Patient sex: M
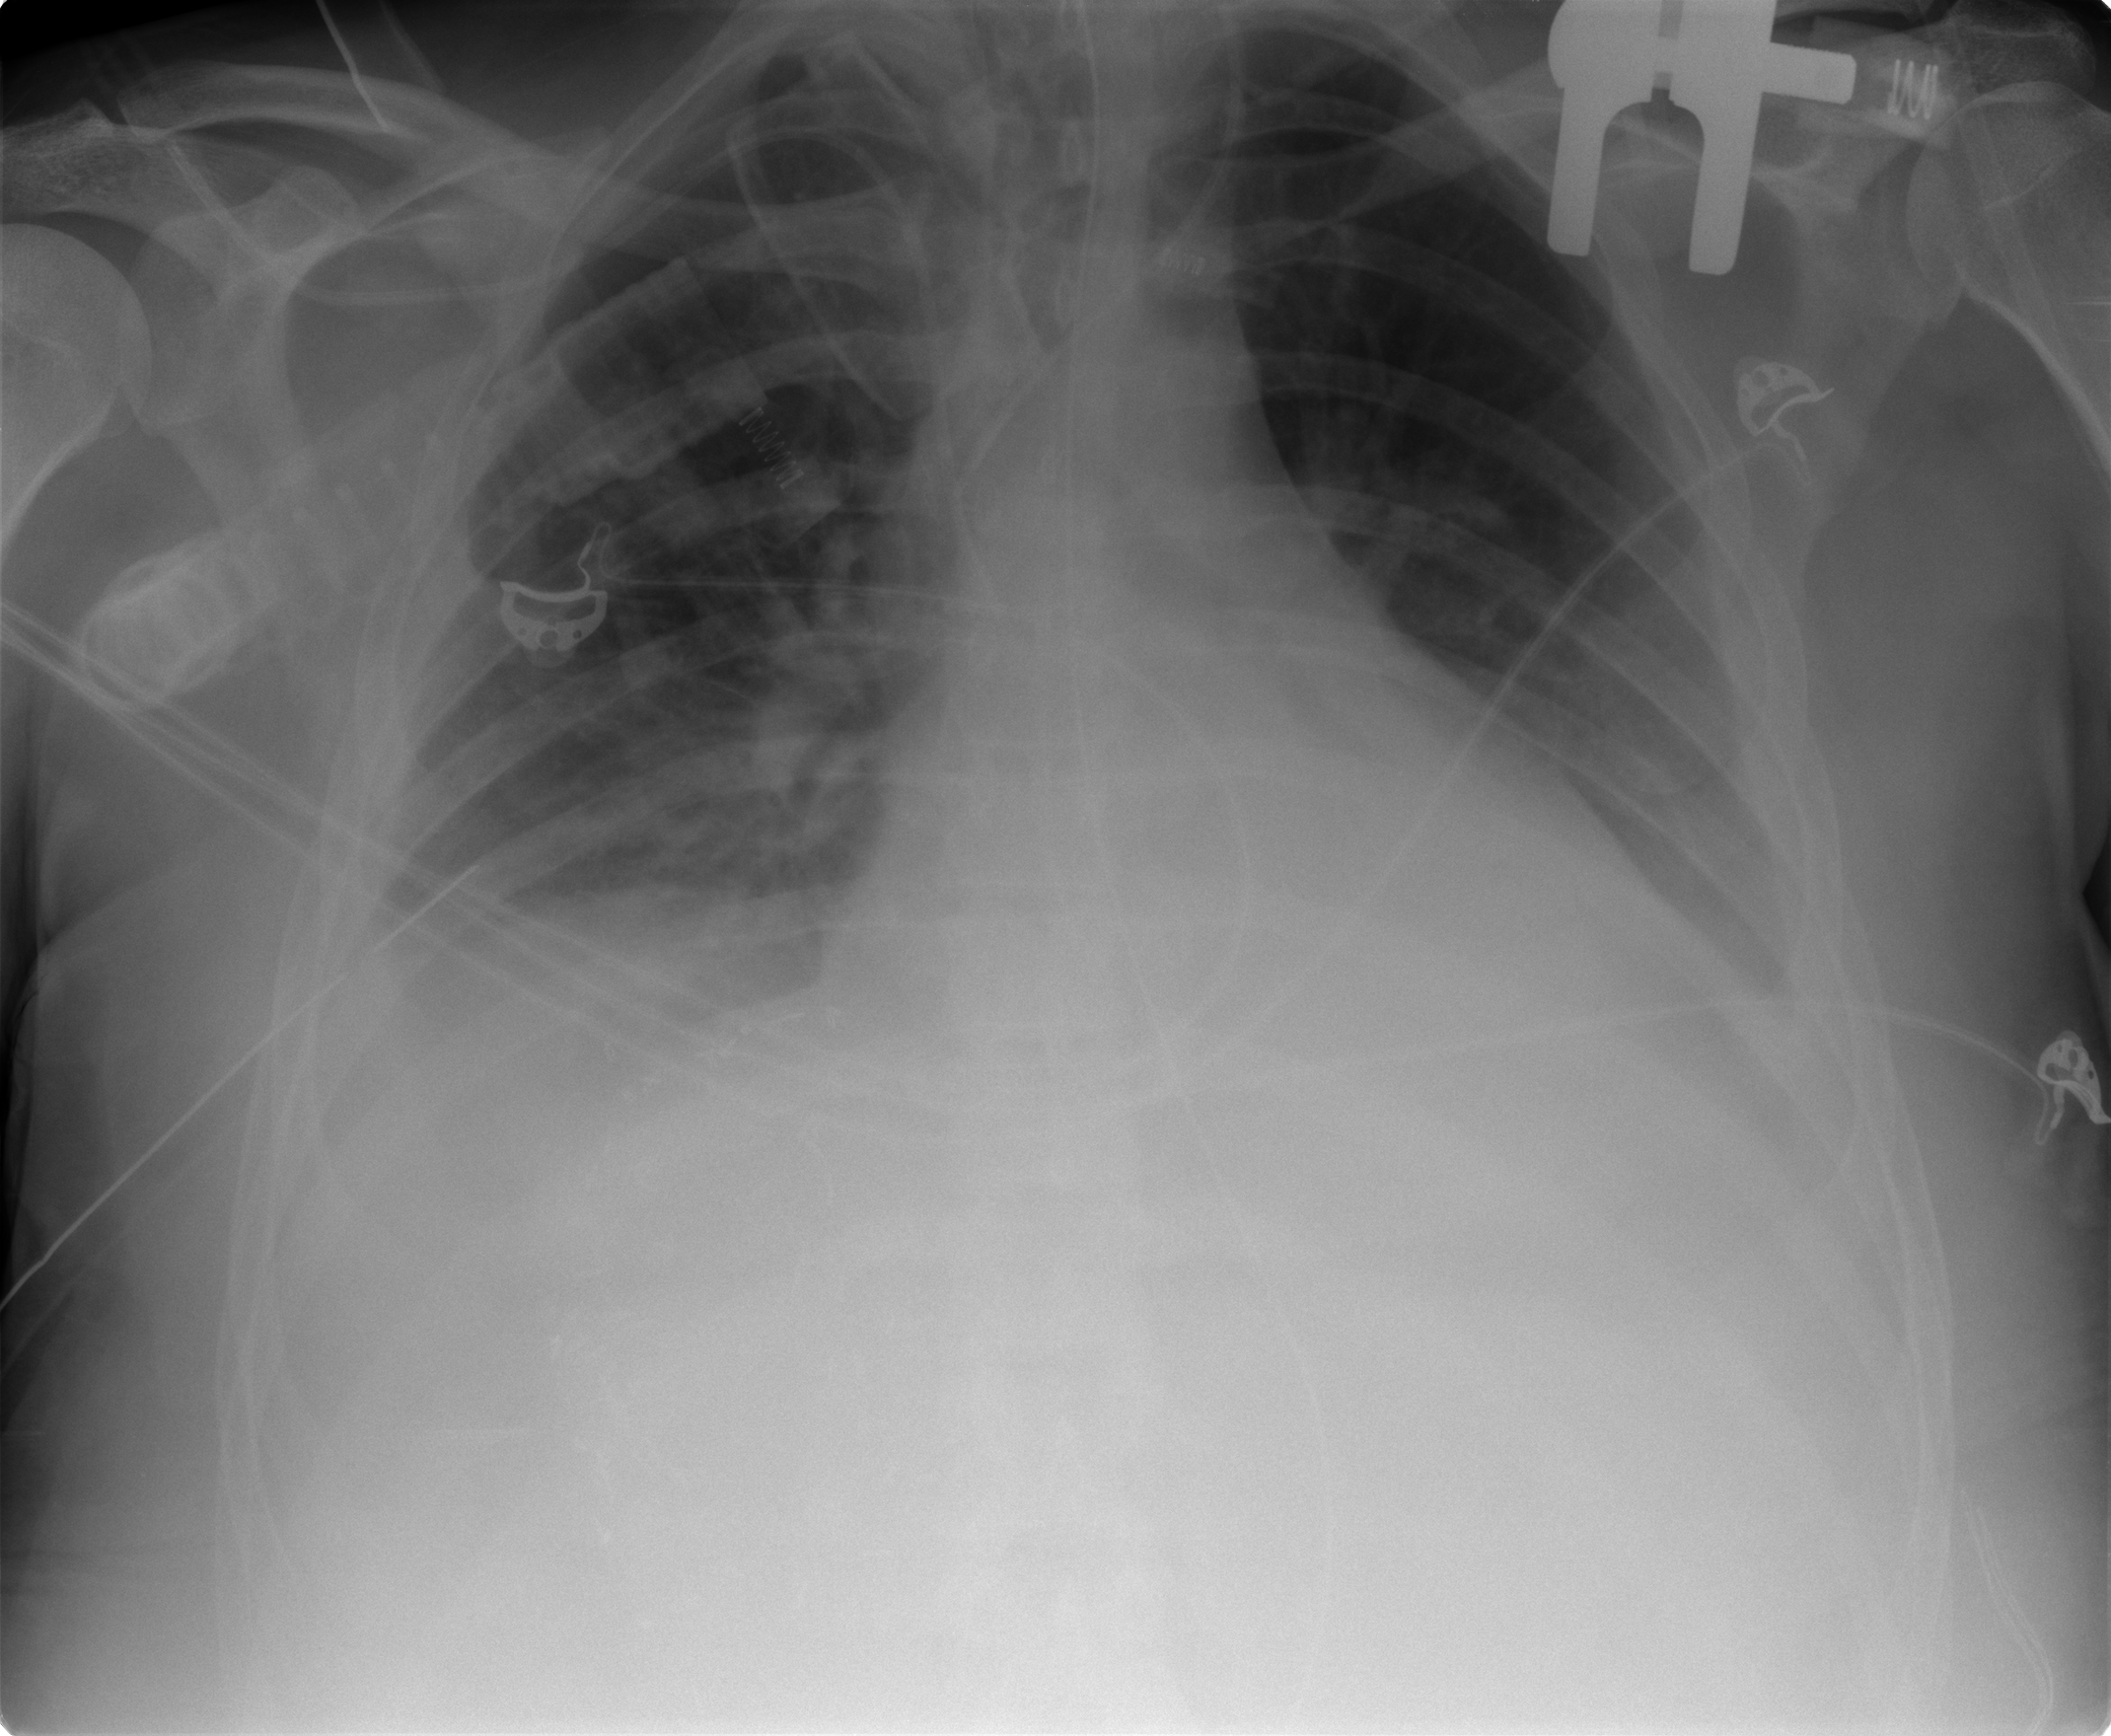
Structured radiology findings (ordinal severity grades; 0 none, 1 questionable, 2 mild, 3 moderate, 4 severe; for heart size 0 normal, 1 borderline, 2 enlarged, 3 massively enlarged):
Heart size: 3
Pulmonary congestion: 2
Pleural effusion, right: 2
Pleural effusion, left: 3
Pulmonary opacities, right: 2
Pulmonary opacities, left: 0
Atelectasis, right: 3
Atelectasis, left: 3